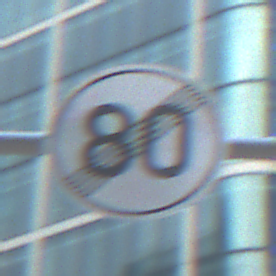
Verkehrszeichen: EndeGeschwindigkeit80
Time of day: MorningAfternoon
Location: Outdoor (Urban)
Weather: PartlyCloudy
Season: NotSpecified
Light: Natural